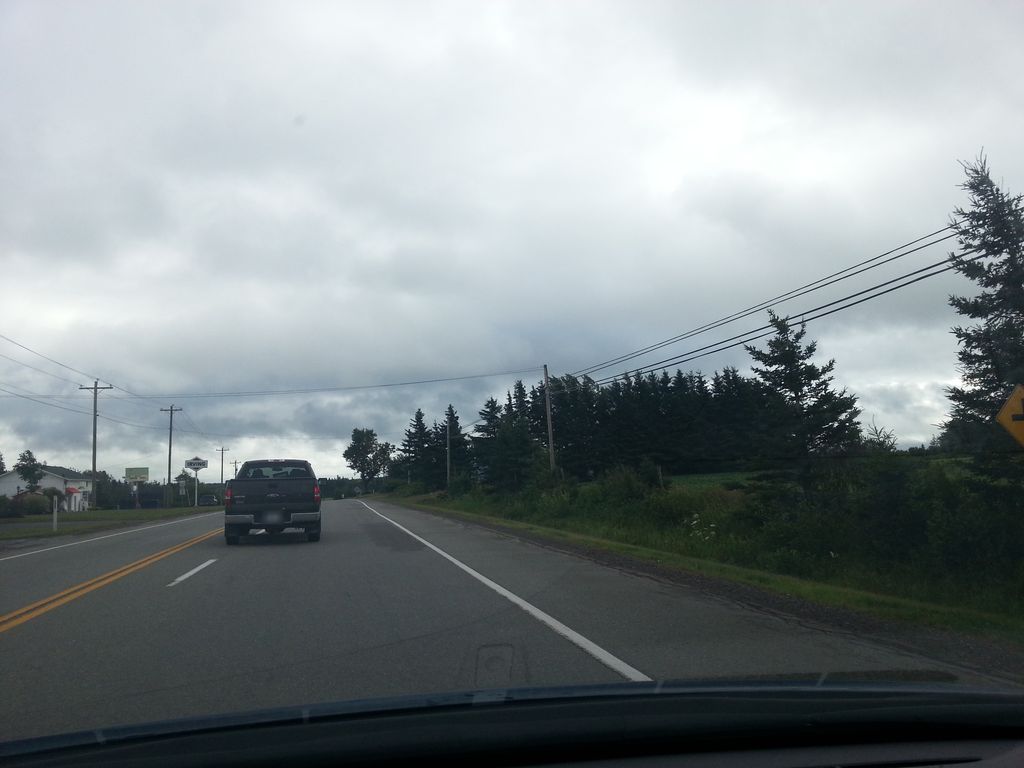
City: charlottetown